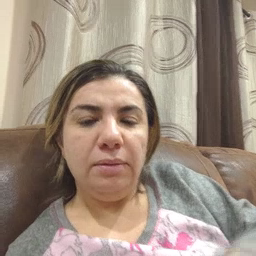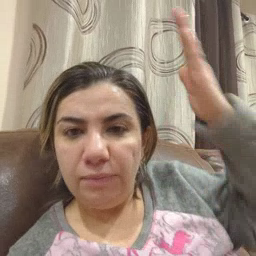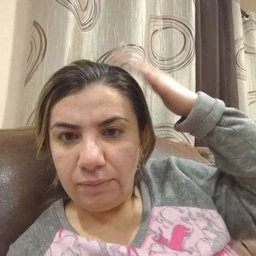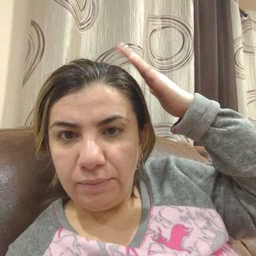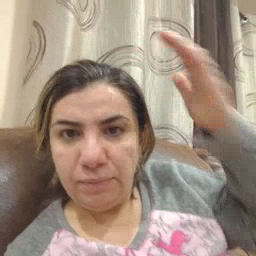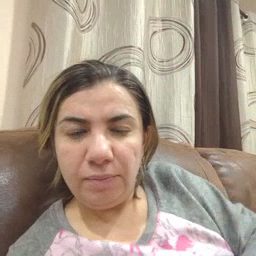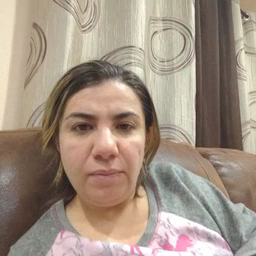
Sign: hat